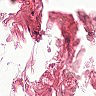
Metastatic tissue present: no